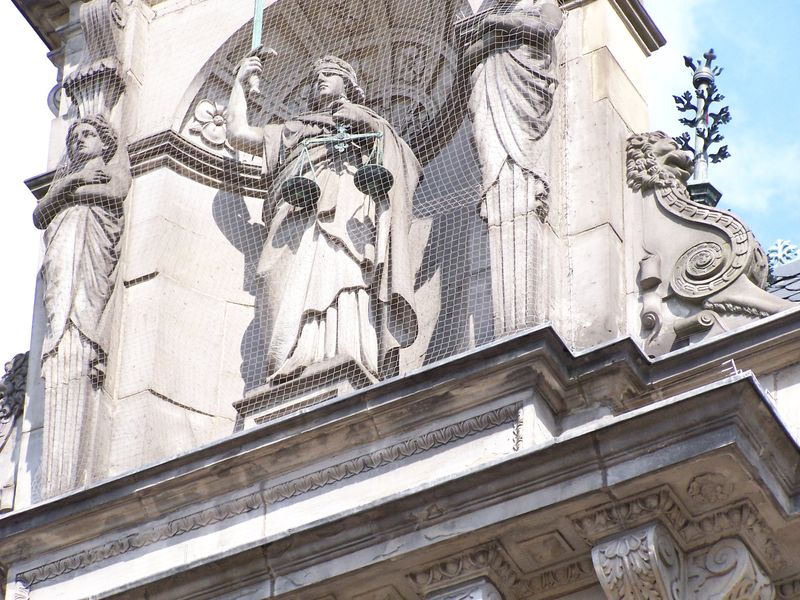
Titel: Köln, Rathauslaube (Obergeschoss 1616/17 verändert)
Künstler: Wilhelm Vernukken
Standort: Köln (EU - D - NRW)
Schlagwörter: himmel, schatten, blume, frau, licht, marmor, blüte, gebäude, haus, ornament, arm, barock, stein, kirche, figur, gewand, stehend, renaissance, engel, skulptur, statue, fassade, mauer, figuren, kuppel, detail, ornamente, tor, foto, nische, waage, blind, palast, denkmal, schwert, rom, kapitell, sims, gerechtigkeit, justiz, gesims, statuen, erhoben, fresken, löwe, volute, heilige, muschel, netz, karyatiden, kapitel, augenbinde, justitia, justizia, kalkstein, synagoge, dorn, jesuiten, gerchtigkeit, taubennetz, jusitza, stzehend